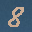
Label: 8